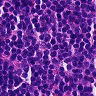
Metastatic tissue present: no